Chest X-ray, AP view. Patient: 40 years old, sex M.
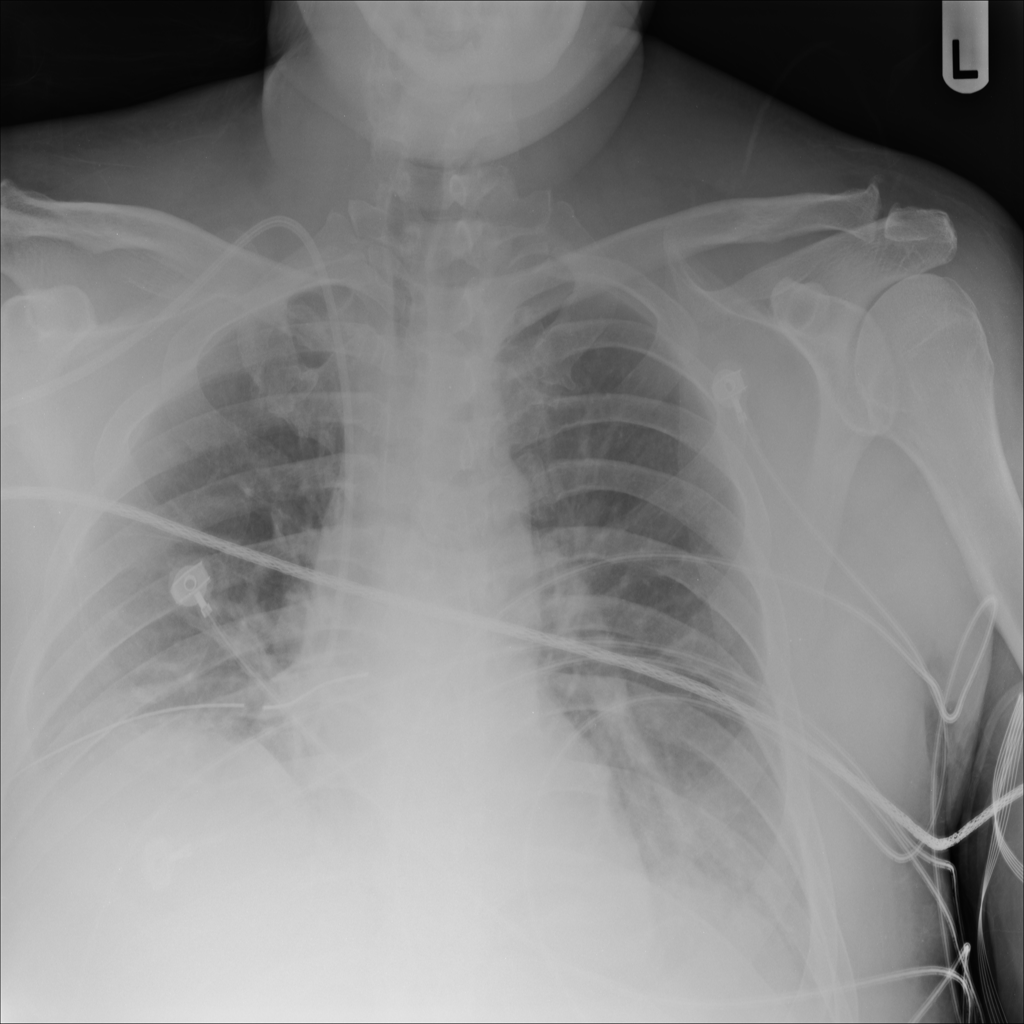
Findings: No Finding